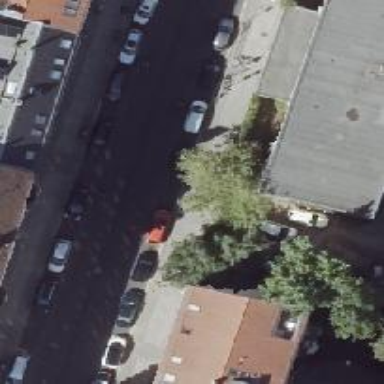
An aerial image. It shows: Parallel parking lane.